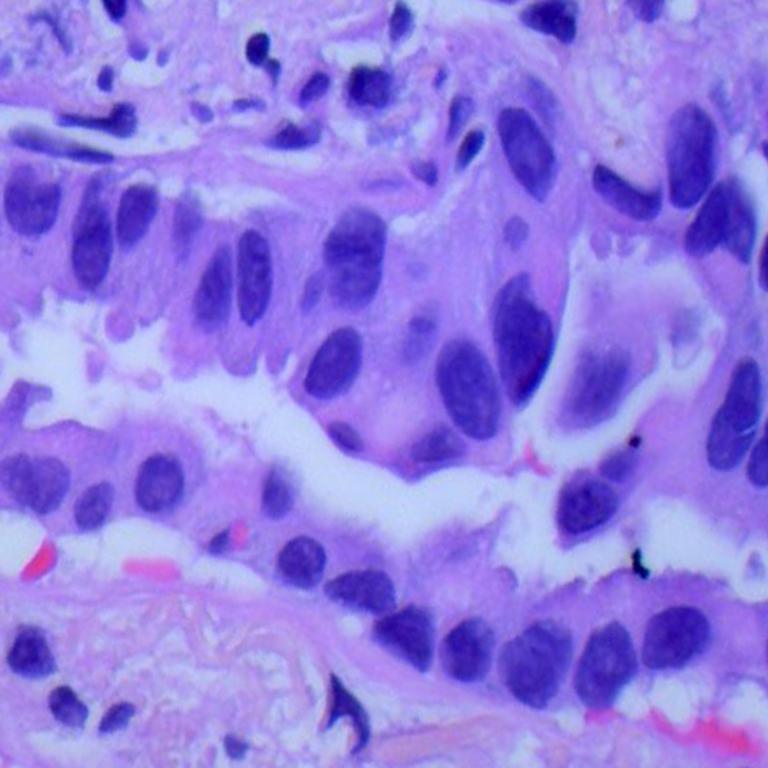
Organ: lung
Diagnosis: adenocarcinomas